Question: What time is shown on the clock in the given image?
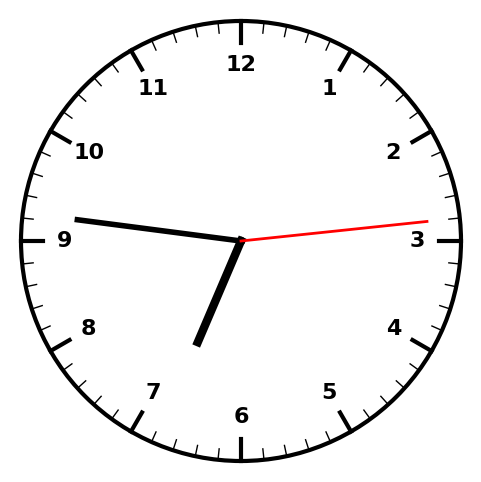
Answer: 06:46:14